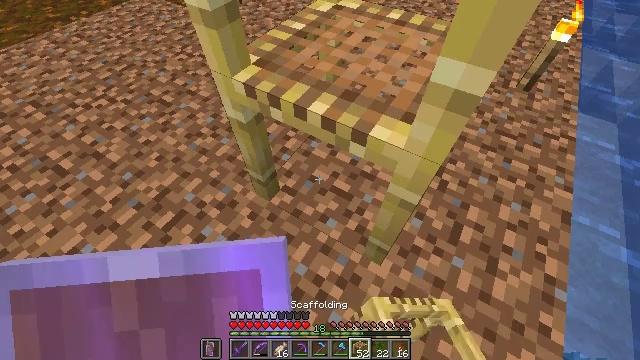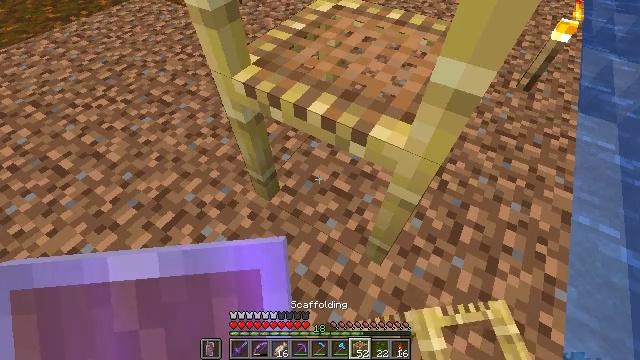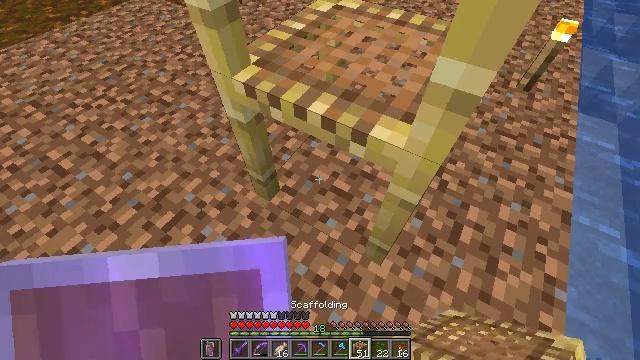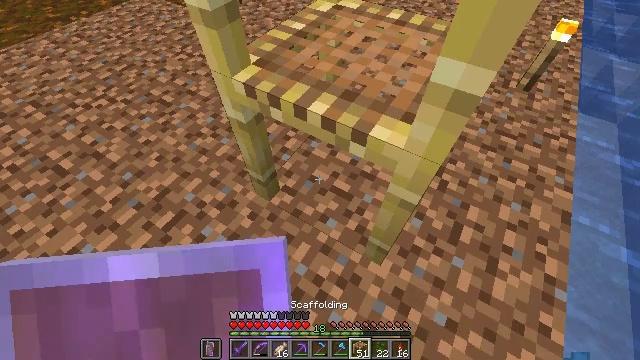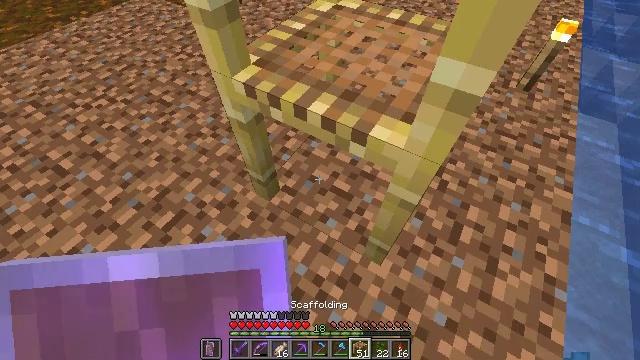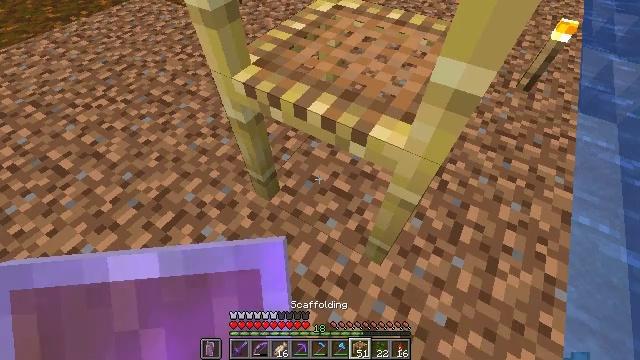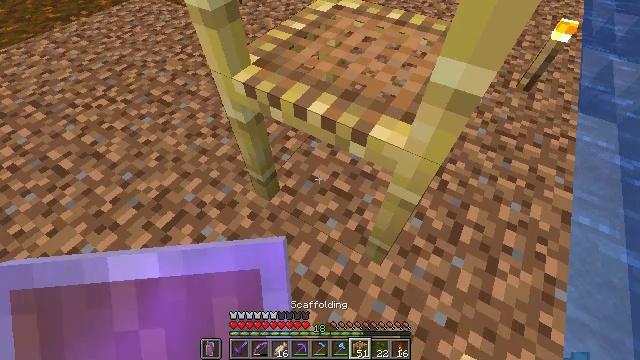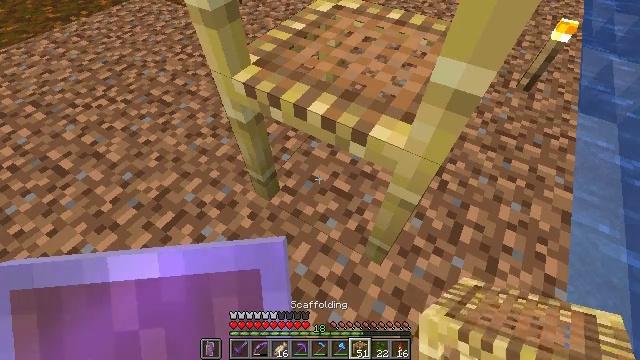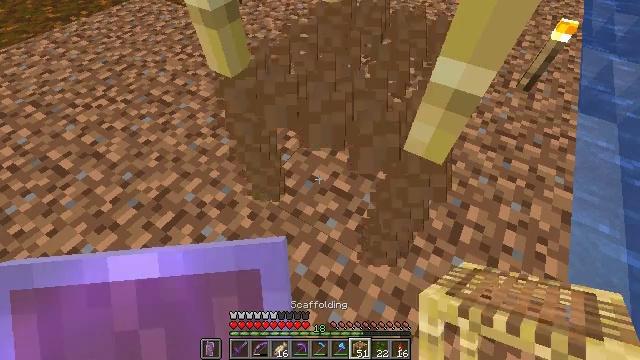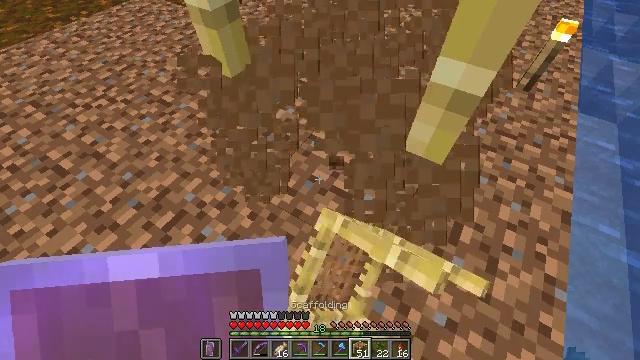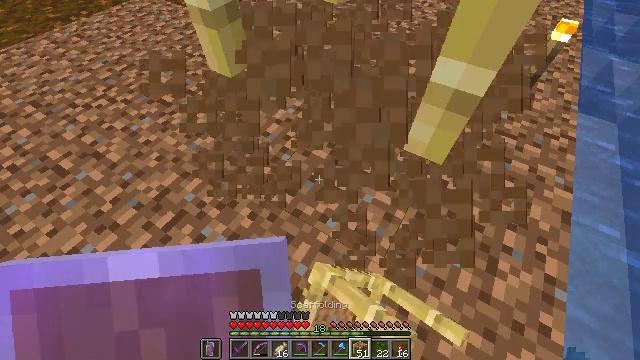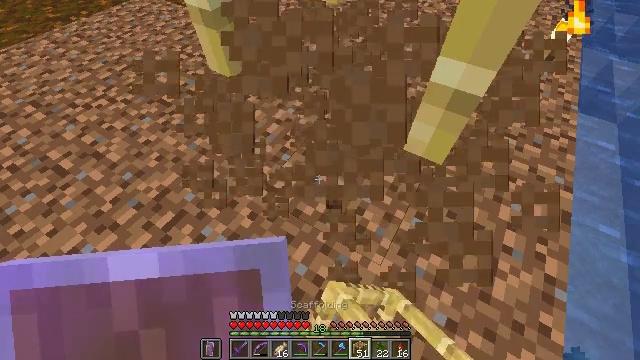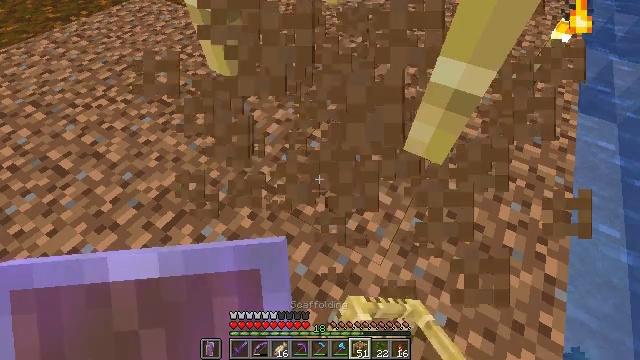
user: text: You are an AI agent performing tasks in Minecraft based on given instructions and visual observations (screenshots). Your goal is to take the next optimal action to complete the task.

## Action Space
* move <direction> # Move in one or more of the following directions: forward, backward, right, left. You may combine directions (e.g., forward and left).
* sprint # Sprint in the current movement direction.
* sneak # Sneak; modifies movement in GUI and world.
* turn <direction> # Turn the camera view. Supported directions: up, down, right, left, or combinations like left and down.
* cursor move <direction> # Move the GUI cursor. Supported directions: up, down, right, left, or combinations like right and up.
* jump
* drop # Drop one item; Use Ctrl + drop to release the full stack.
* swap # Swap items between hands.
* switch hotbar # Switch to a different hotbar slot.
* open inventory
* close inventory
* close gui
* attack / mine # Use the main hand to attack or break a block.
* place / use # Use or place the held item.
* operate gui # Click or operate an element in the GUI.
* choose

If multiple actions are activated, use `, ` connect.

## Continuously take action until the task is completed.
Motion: motion action
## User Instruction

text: Retrieve scaffolding from a build site.
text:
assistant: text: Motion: no_op
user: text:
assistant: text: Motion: no_op
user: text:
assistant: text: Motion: no_op
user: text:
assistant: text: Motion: no_op
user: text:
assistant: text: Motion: no_op
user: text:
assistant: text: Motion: no_op
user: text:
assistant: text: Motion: no_op
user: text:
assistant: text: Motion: attack / mine
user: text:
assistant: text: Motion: attack / mine
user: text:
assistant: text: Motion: attack / mine
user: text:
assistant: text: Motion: attack / mine
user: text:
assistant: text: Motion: no_op
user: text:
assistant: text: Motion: no_op